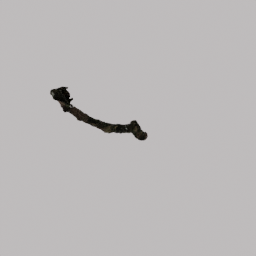
Label: nature